Question: I wrote a simple MATLAB script to generate a 50x50 matrix $D$, which is a <URL>.
Plane partitions are usually represented graphically as stacks of cubes. How do I realise this visualisation in MATLAB? I have played around with the HIST function to no avail. I got close with mesh(D), but the results were pretty ugly...
$$$$
Your help is much appreciated.
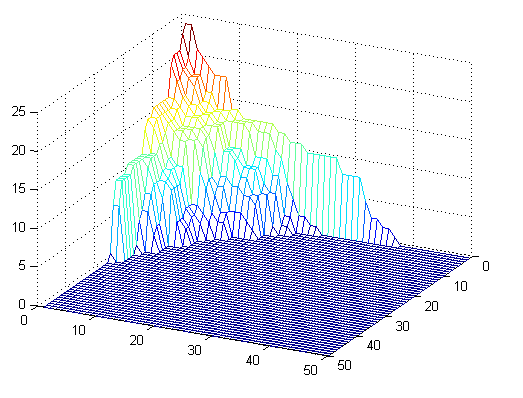
Answer: Adding an answer for completeness:
Use the bar3 function as <URL>.